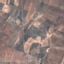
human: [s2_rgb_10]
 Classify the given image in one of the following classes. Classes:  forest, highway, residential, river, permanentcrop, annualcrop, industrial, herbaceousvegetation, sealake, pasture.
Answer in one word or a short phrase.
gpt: PermanentCrop